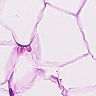
Metastatic tissue present: no